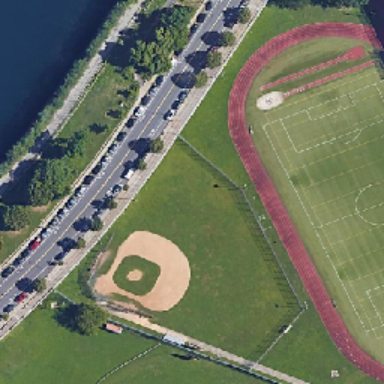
Baseball field beside the stadium the runway is red and the road is gray .